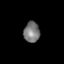
Tissue: prostate
Cell type: Fibroblasts
Senescence score: 0.7695
Nuclear area (px): 326
Mean DAPI intensity: 118.402